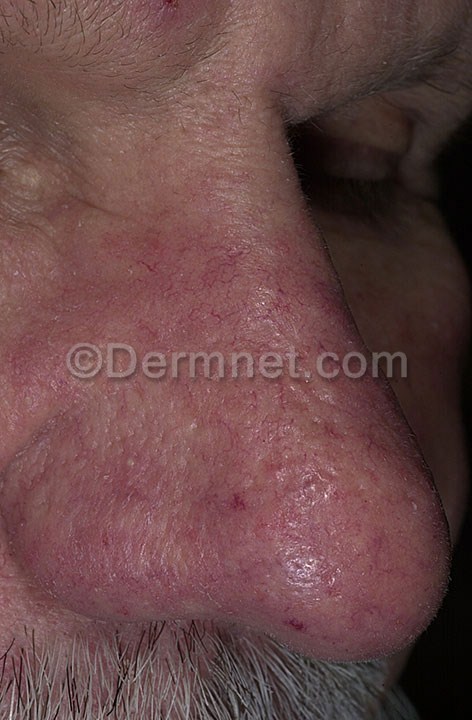
Disease: Acne and Rosacea Photos